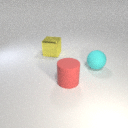
large yellow metal cube to the left of large cyan rubber sphere